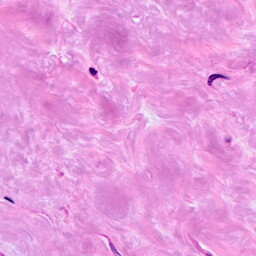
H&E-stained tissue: Breast